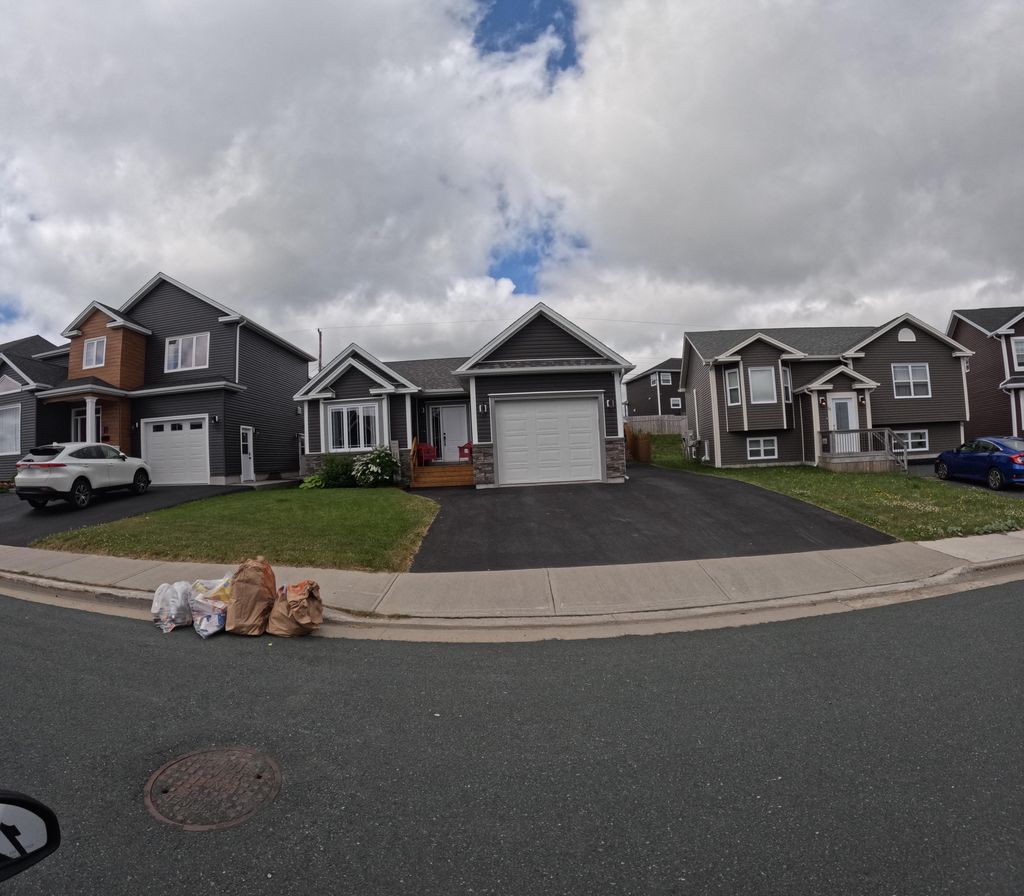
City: st_johns